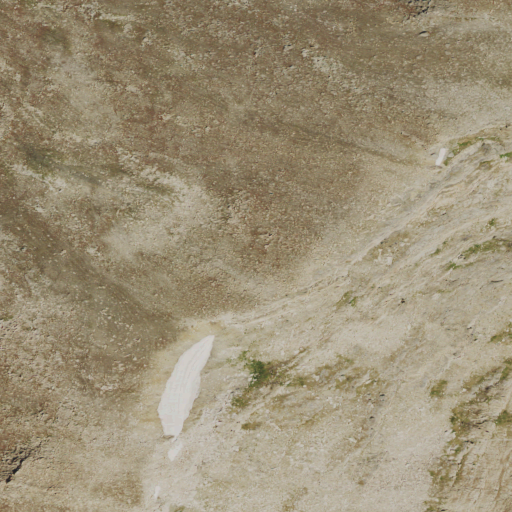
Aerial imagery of ridge(s) in Wyoming named Windy Ridge containing grassland and shrub